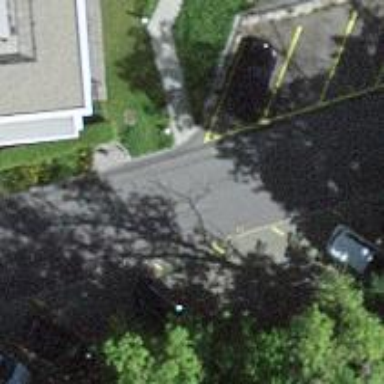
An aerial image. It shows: Smooth asphalt road in residential area.